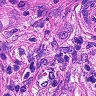
Metastatic tissue present: yes